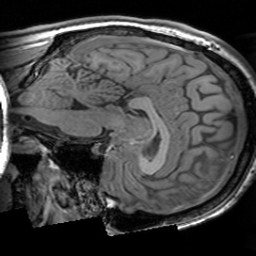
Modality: T1w
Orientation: sagittal
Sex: male
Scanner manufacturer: siemens
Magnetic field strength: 3 T
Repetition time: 1.63 s
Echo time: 0.00311 s